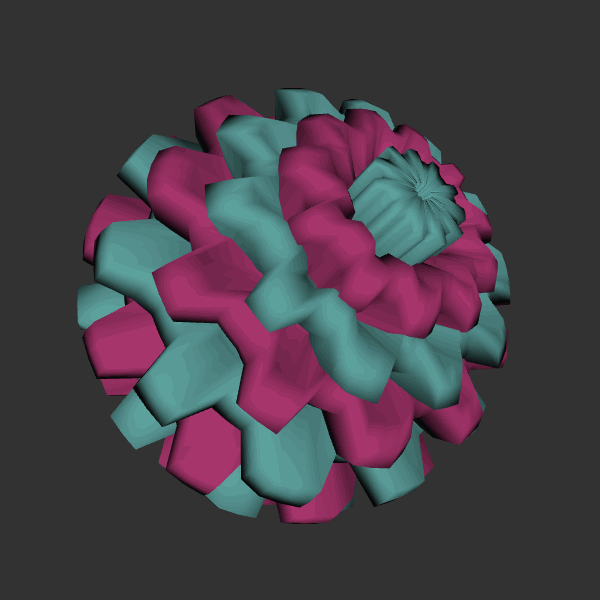
Background: dark